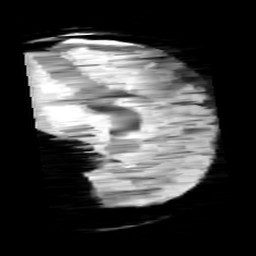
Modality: minIP
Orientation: sagittal
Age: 9
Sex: male
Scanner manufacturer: siemens
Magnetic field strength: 3 T
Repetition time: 0.027 s
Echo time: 0.02 s